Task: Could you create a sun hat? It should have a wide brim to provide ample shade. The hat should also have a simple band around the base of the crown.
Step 82:
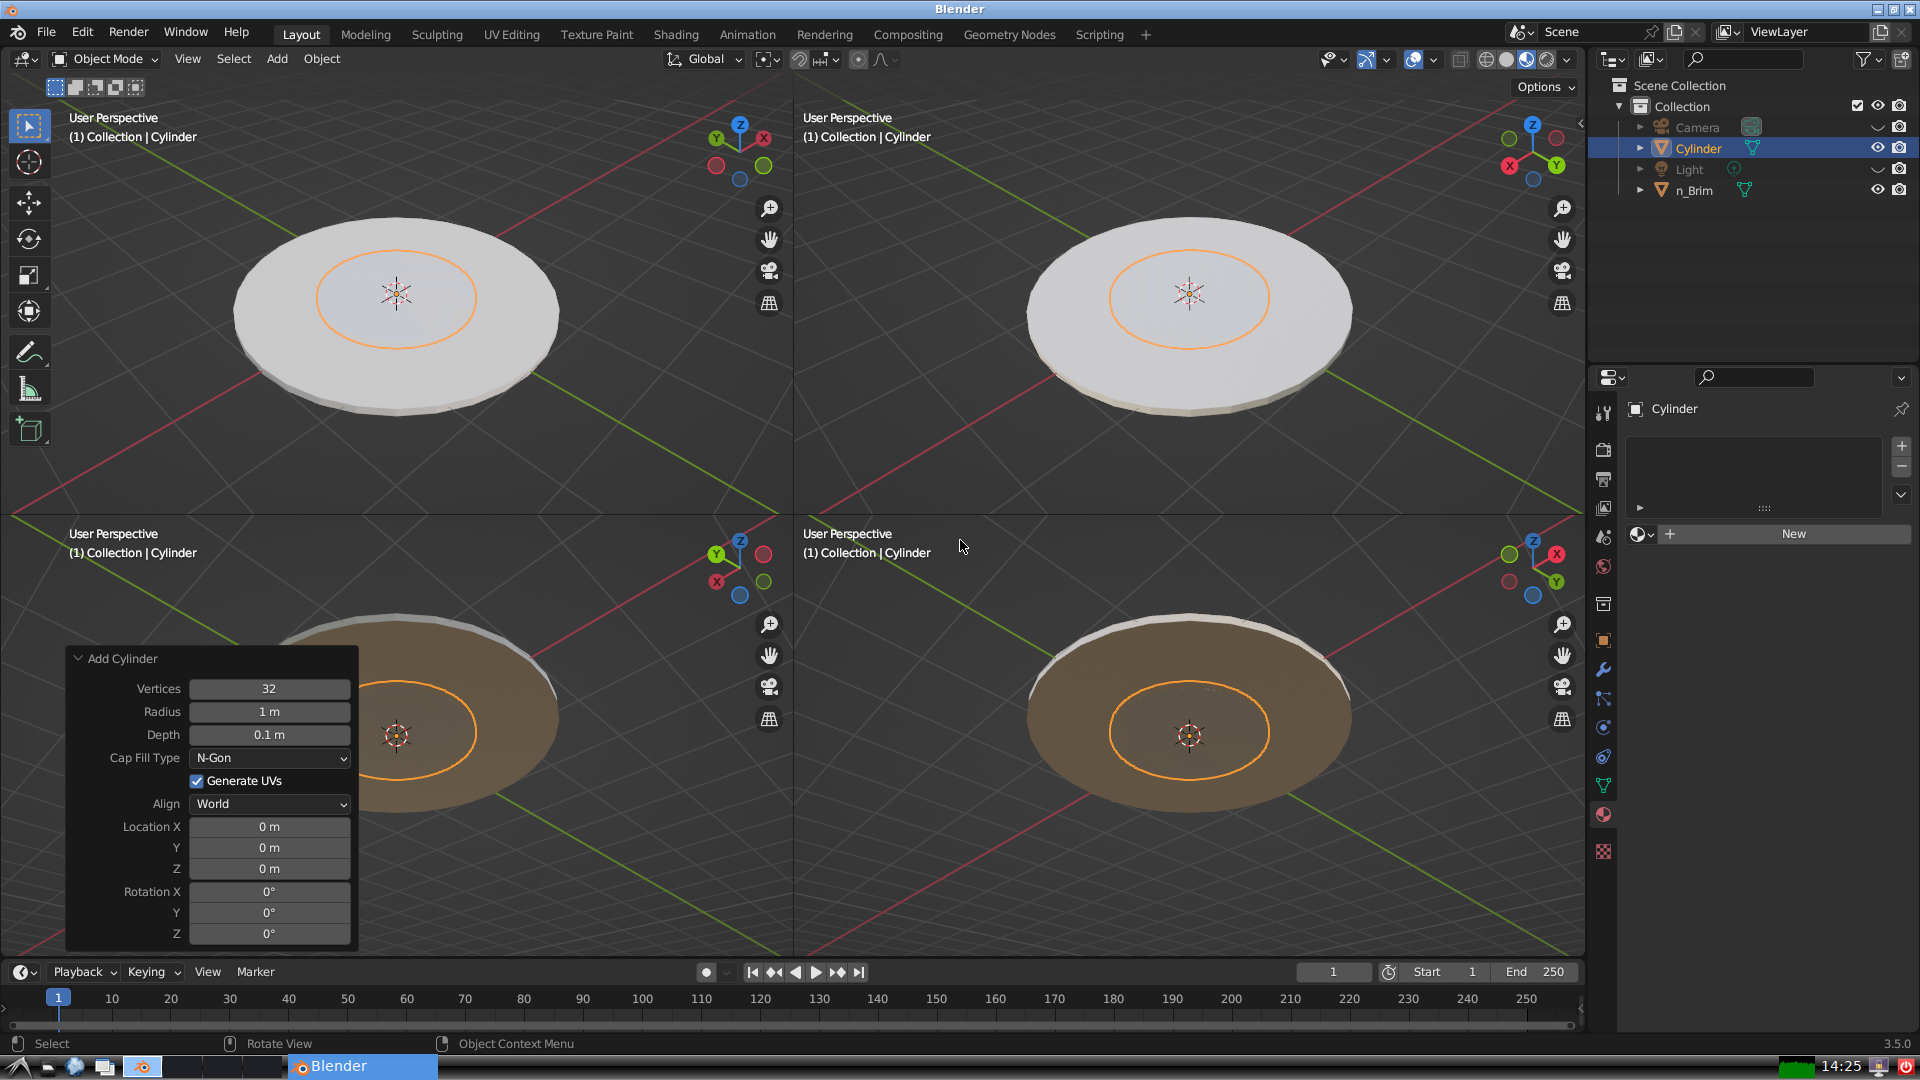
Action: {"key_press": ['Ctrl, Home']}